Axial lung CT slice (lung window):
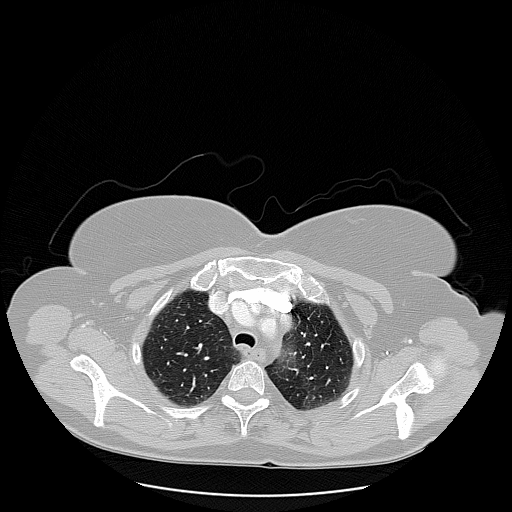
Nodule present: no